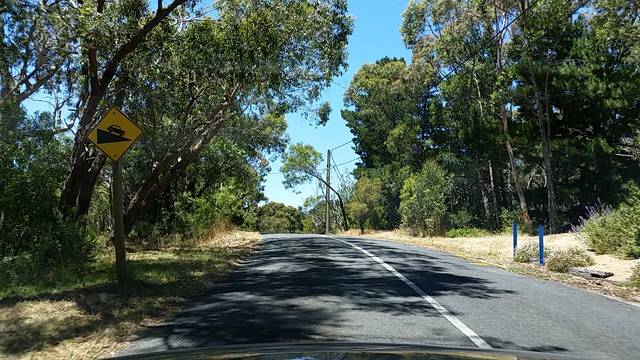
Region: Australia
Coordinates: -35.0, 138.687